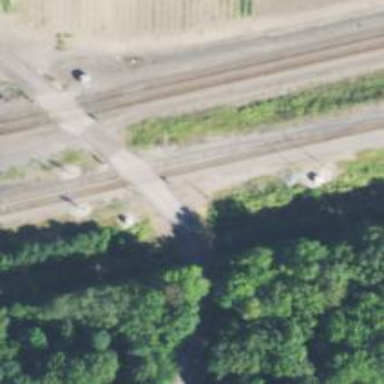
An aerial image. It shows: Level crossing along the railway.